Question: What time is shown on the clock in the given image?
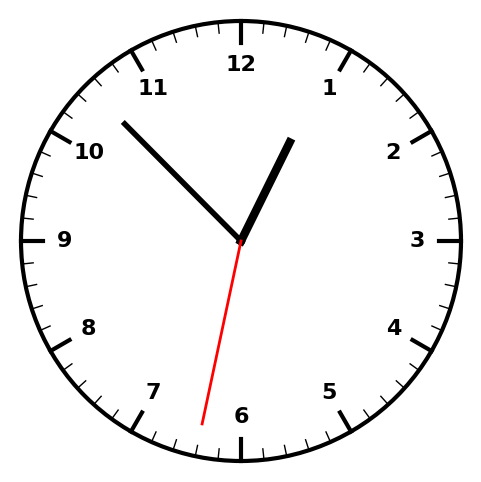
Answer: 12:52:32